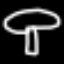
Label: mushroom